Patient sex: F
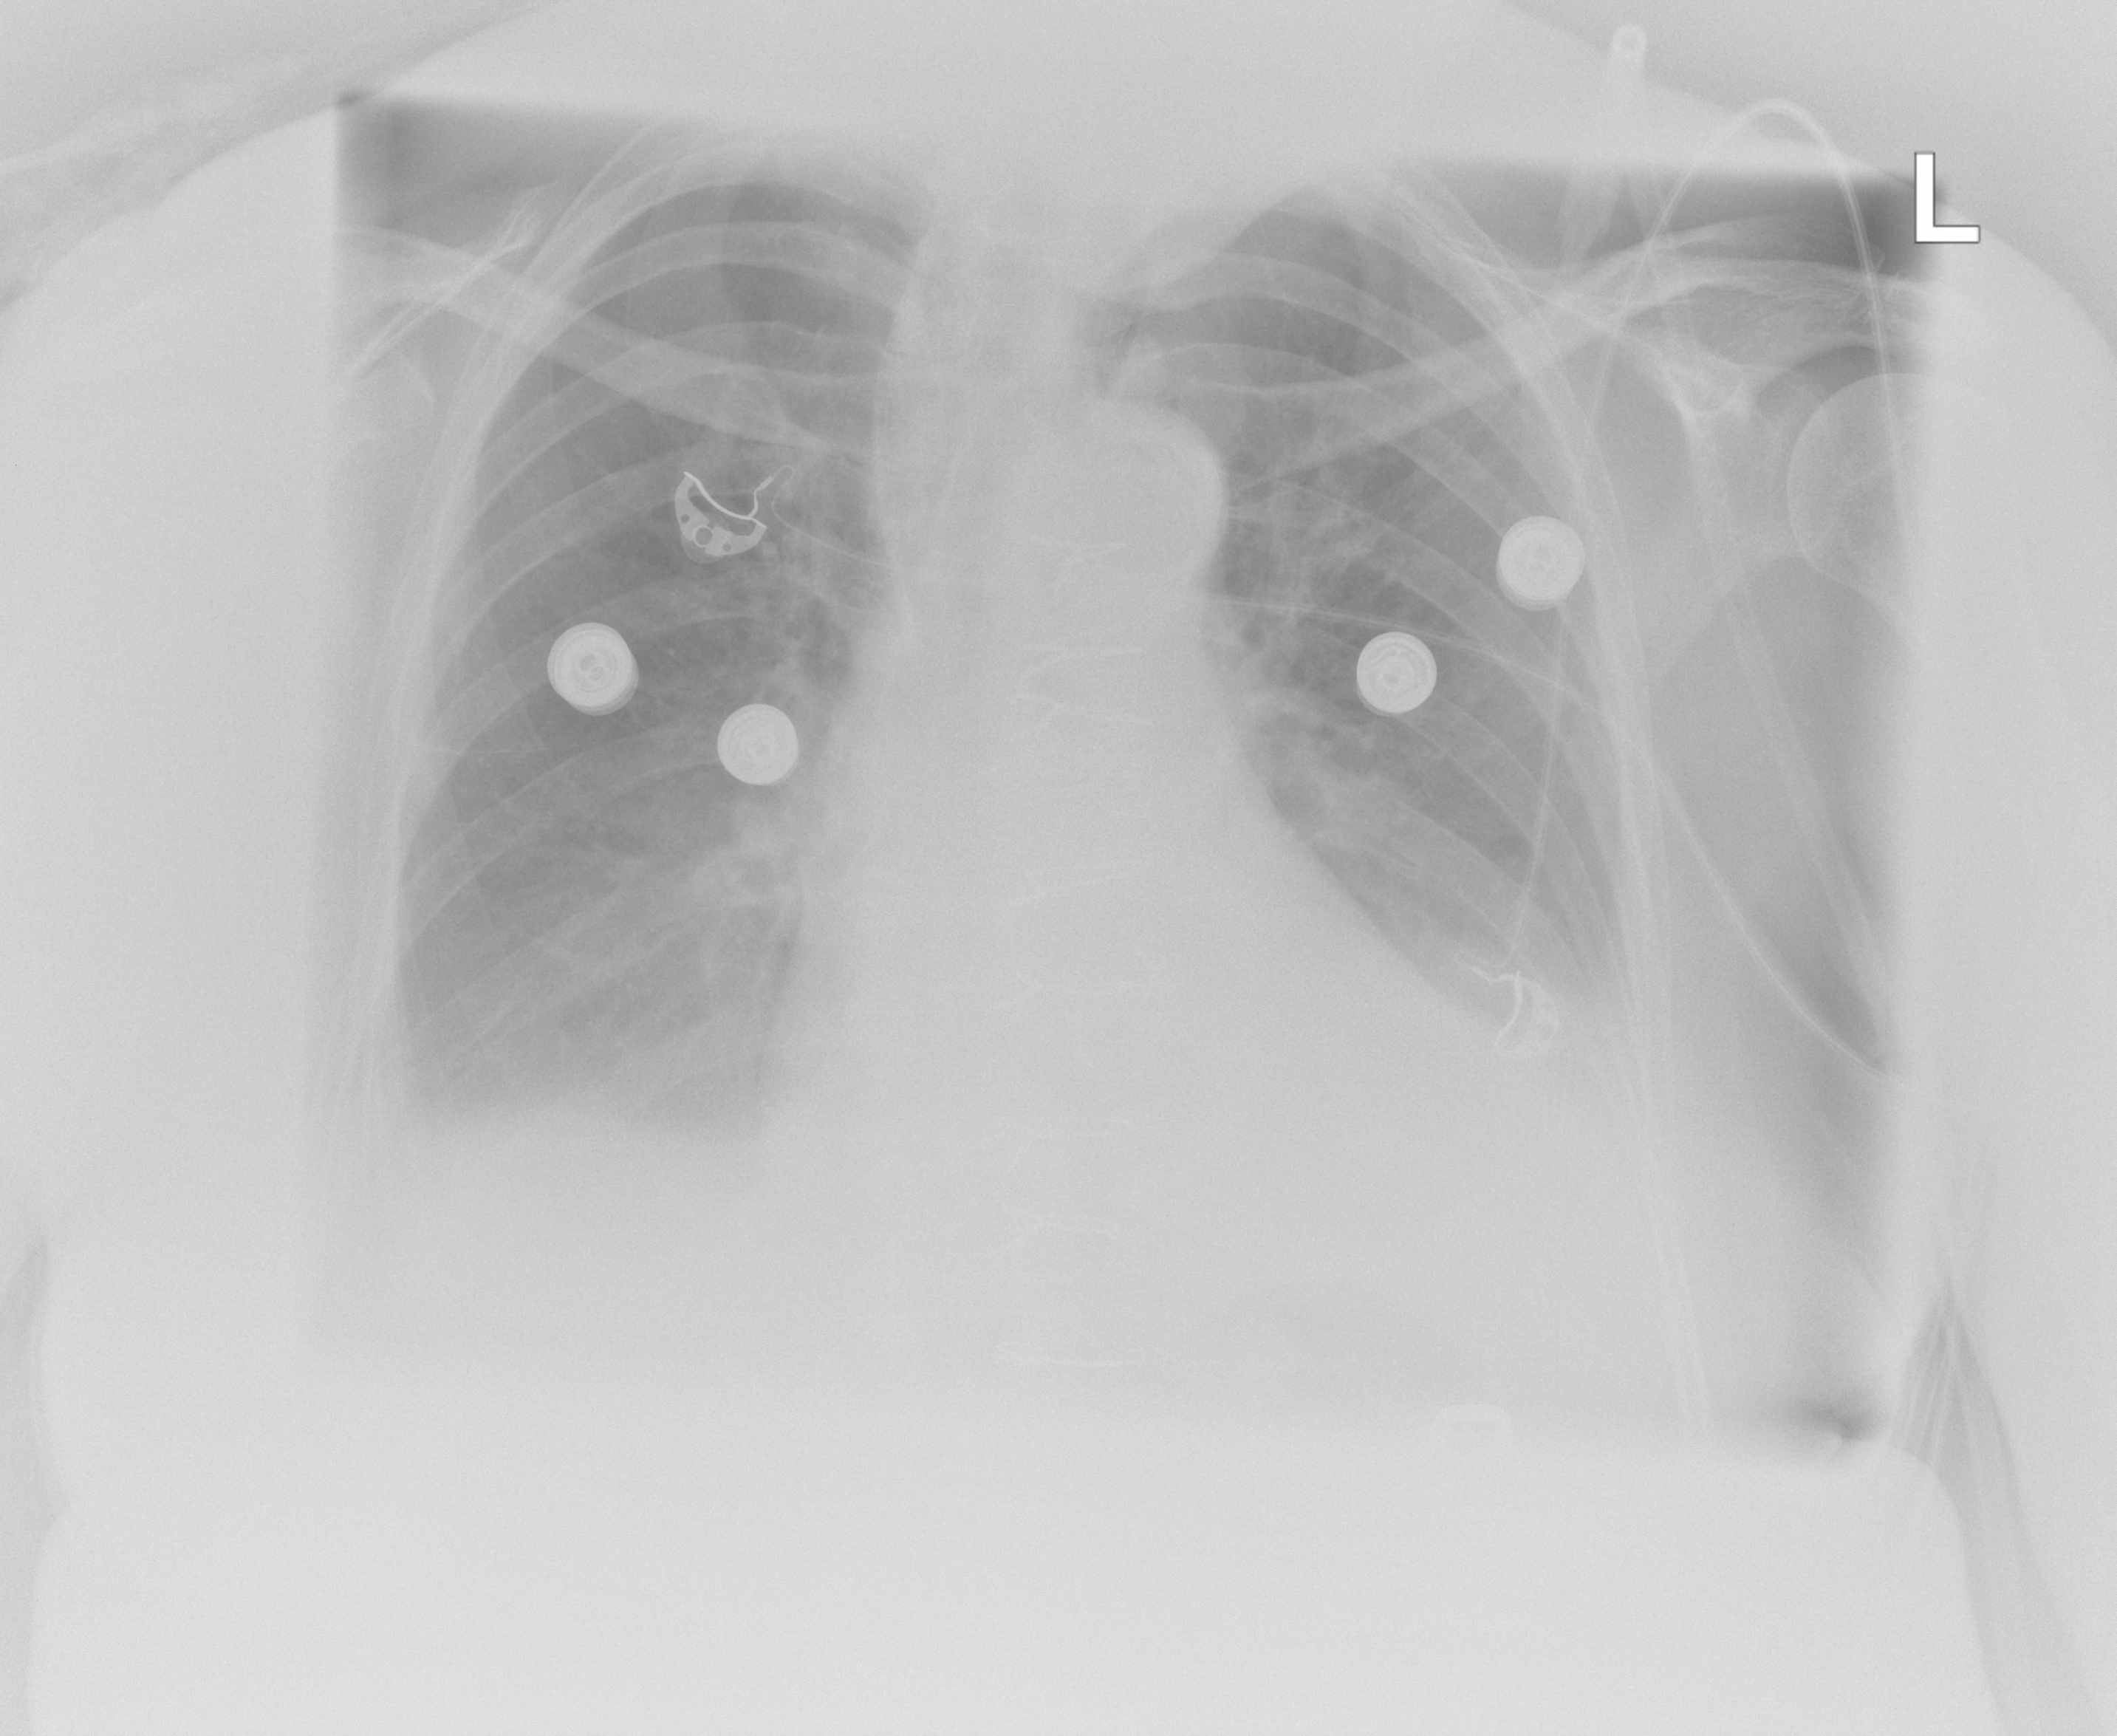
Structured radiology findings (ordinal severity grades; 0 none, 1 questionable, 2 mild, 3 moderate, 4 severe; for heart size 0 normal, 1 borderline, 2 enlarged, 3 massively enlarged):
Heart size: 2
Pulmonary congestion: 1
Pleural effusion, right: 2
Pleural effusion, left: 2
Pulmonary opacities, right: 0
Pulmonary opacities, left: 0
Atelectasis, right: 2
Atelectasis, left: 2